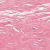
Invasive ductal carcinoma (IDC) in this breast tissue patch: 0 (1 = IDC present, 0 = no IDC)